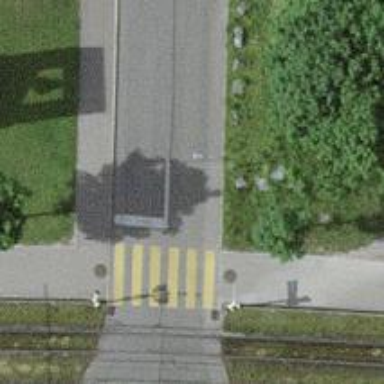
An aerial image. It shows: Road with traffic signals.